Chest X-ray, PA view. Patient: 34 years old, sex M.
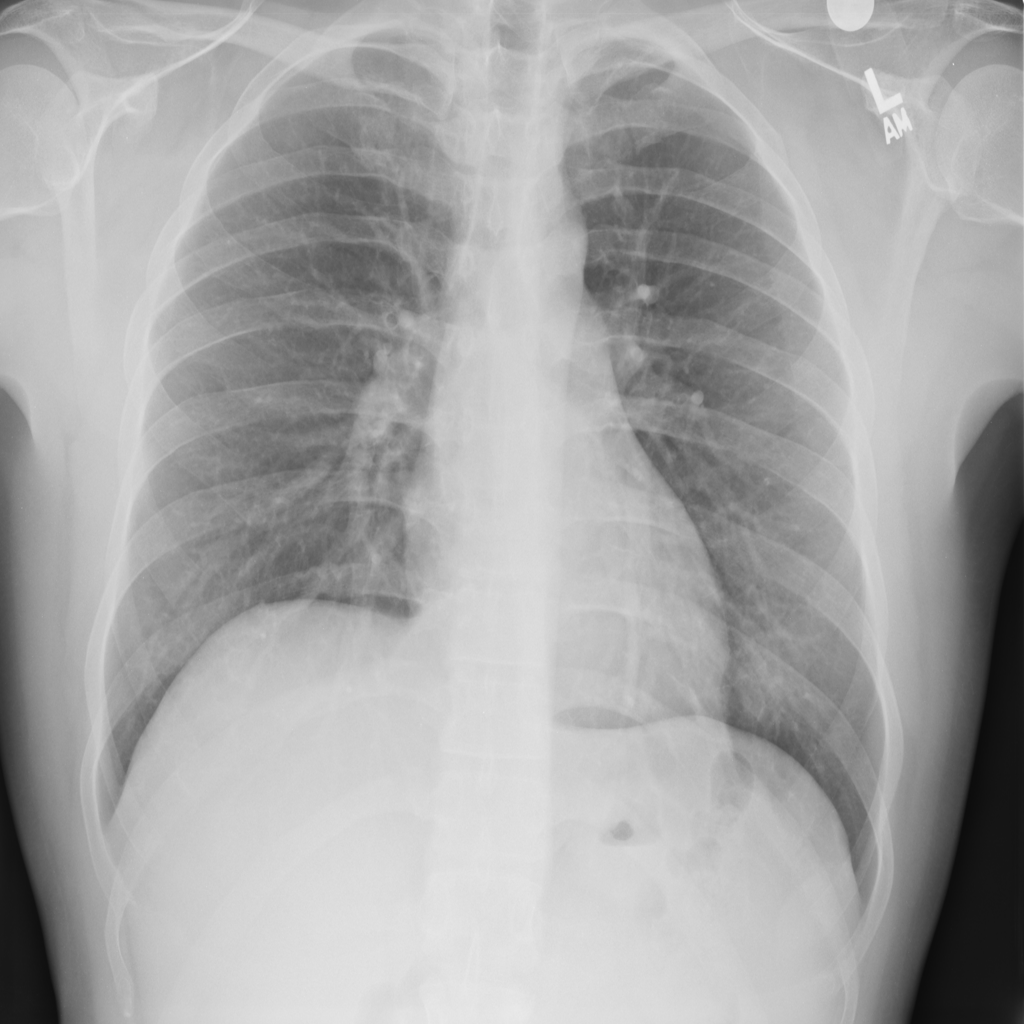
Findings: No Finding